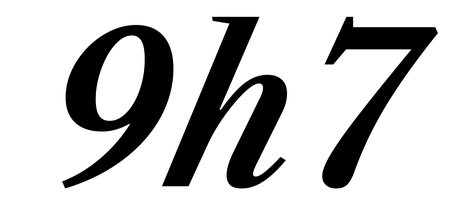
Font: LibreCaslonText-Italic_SemiBold_Italic